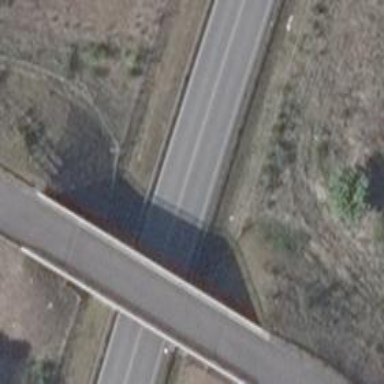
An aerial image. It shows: Asphalt primary motorway.